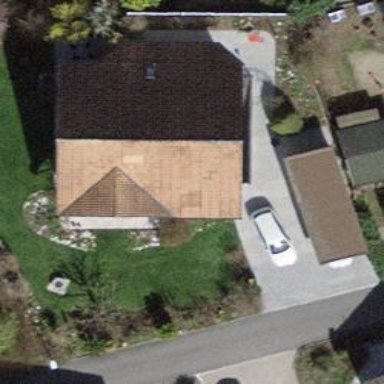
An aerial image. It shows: Building with tiled roof.